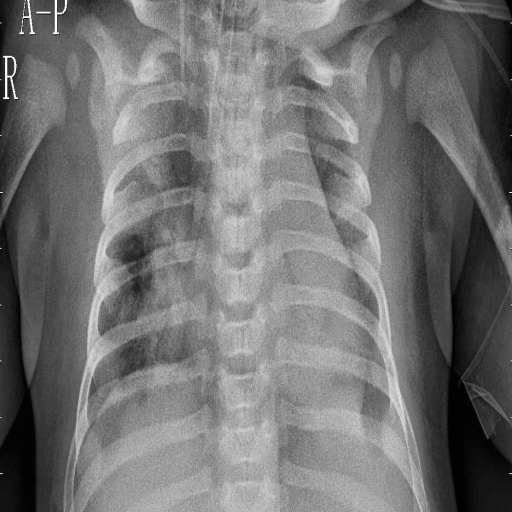
Finding: PNEUMONIA